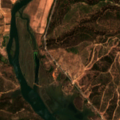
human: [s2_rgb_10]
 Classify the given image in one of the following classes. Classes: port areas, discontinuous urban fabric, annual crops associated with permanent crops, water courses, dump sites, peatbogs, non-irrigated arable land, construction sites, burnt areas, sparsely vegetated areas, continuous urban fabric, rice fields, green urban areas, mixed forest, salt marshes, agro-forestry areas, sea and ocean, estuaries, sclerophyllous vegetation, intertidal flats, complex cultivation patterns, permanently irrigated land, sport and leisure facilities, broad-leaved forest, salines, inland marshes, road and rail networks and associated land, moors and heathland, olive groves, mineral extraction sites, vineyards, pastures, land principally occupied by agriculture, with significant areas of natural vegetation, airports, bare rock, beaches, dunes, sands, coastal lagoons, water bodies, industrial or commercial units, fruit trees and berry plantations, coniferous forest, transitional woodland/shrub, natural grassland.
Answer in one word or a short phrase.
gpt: pastures, complex cultivation patterns, broad-leaved forest, sclerophyllous vegetation, transitional woodland/shrub, salt marshes, water courses